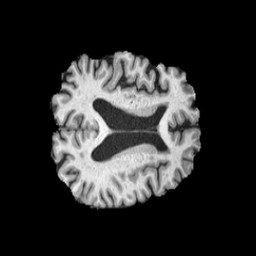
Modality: T1w
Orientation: axial
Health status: healthy